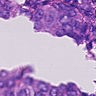
Metastatic tissue present: yes